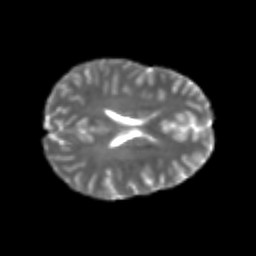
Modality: T2w
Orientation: axial
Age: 22
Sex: female
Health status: healthy
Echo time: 0.074 s